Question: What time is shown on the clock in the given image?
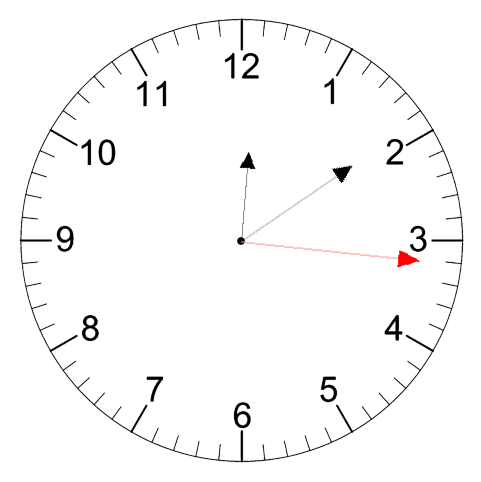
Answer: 12:09:16